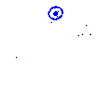
Particle: pion